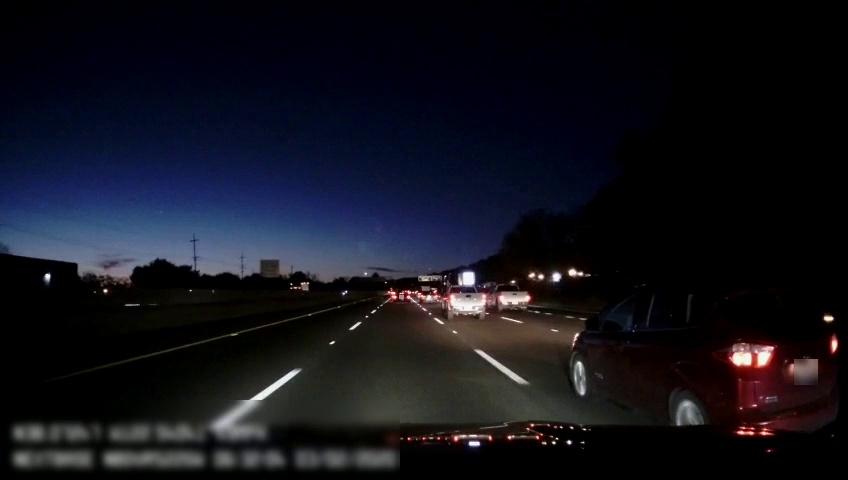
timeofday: Night
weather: Other
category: Drivable Space
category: Vehicles | Truck
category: Vehicles | Car
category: Vehicles | Car
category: Vehicles | Truck
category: Vehicles | Car
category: Vehicles | Truck
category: Vehicles | Truck
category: Lanes | Alternate Lane
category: Lanes | Alternate Lane
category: Lanes | Alternate Lane
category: Lanes | Alternate Lane
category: Lanes | Alternate Lane
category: Traffic | Signs
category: Traffic | Signs